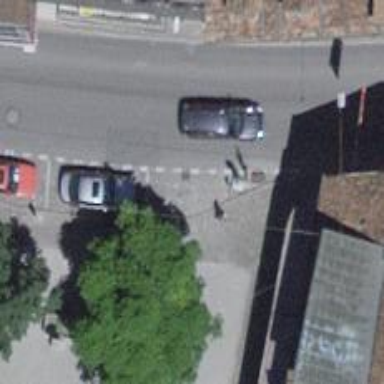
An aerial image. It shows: Pedestrian road.